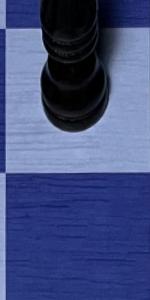
Label: Empty